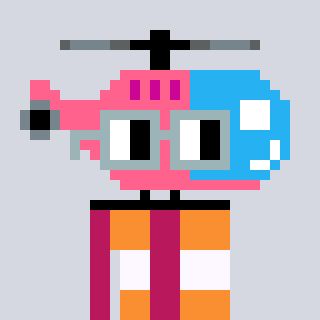
a pixel art character with square dark gray glasses, a helicopter-shaped head and a darkpink-colored body on a cool background